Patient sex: F
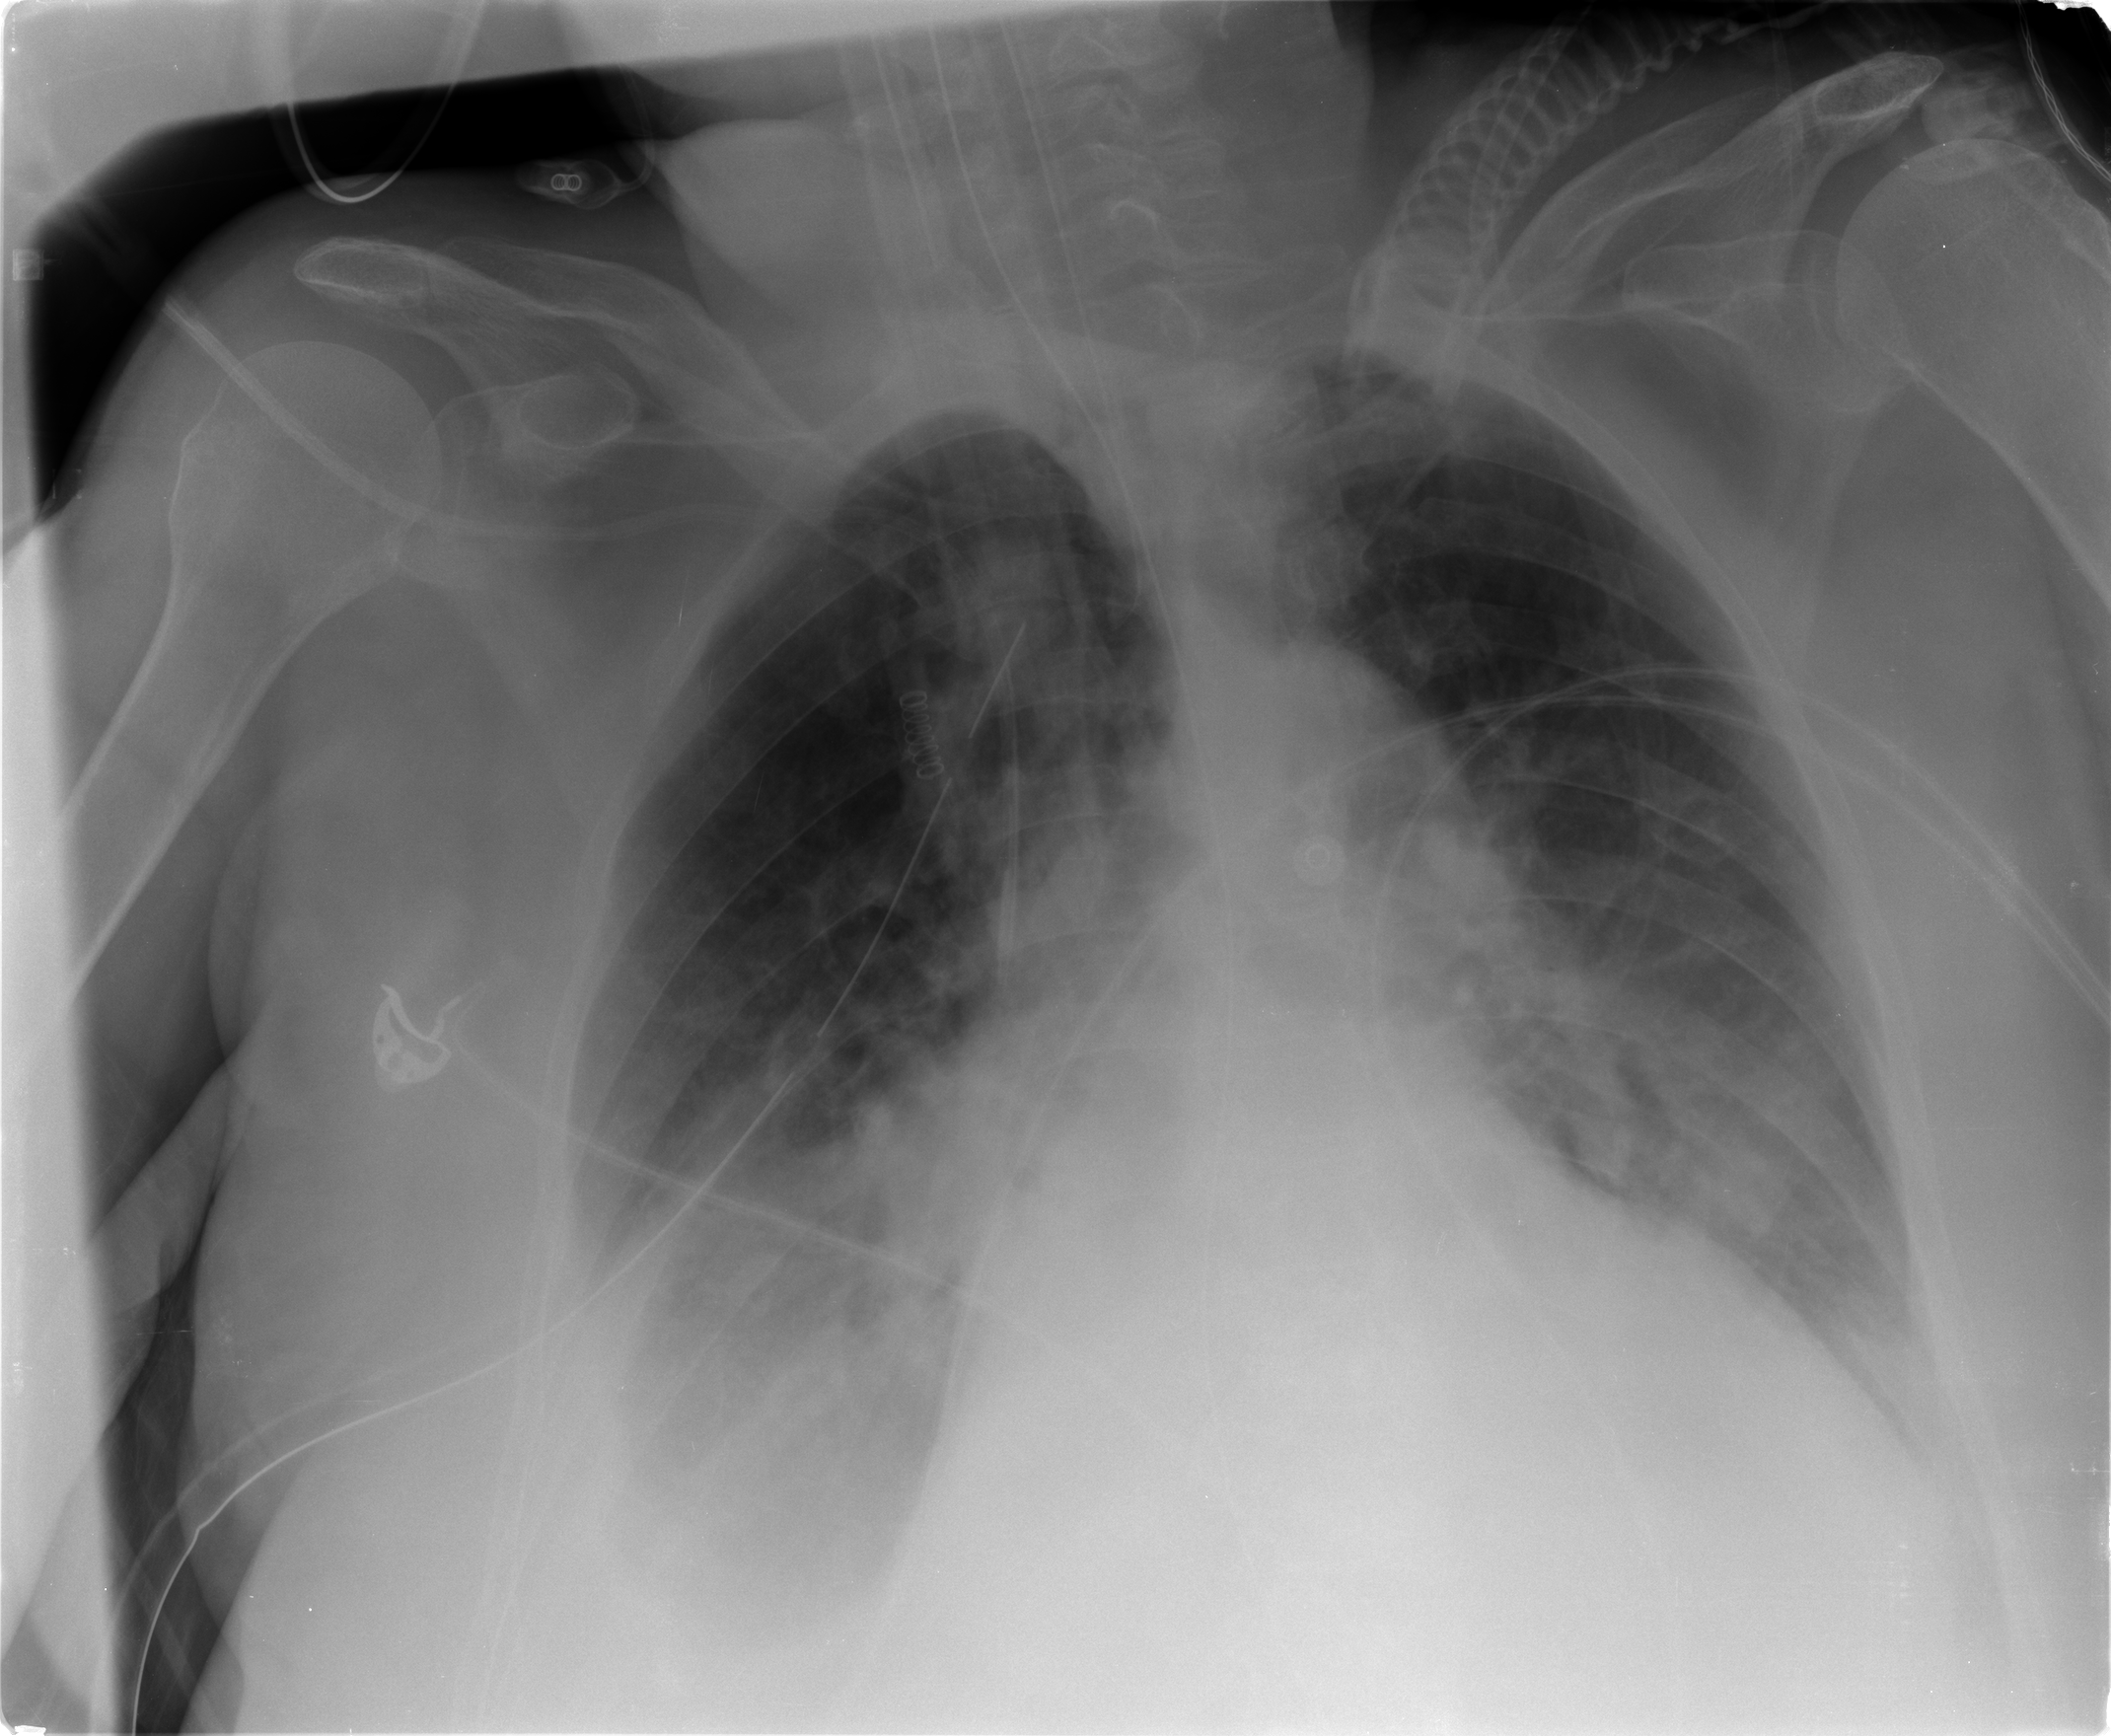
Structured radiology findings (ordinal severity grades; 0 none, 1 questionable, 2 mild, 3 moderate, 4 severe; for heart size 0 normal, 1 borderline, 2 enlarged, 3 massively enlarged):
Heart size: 3
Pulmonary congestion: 3
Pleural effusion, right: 3
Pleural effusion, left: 2
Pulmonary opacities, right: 2
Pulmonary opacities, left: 2
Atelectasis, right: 3
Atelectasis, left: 3